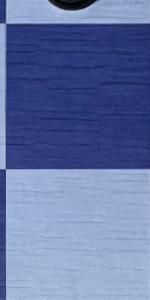
Label: Empty